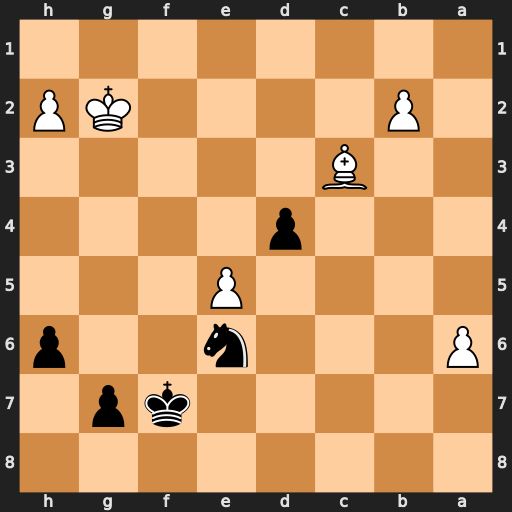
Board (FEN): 8/5kp1/P3n2p/4P3/3p4/2B5/1P4KP/8
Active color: b
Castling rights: -
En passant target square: -
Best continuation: dxc3 bxc3 Nc7 a7 Ke6 Kf3 Kxe5